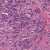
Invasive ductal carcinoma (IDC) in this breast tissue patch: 1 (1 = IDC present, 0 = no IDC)